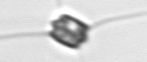
Label: Chaetoceros_didymus